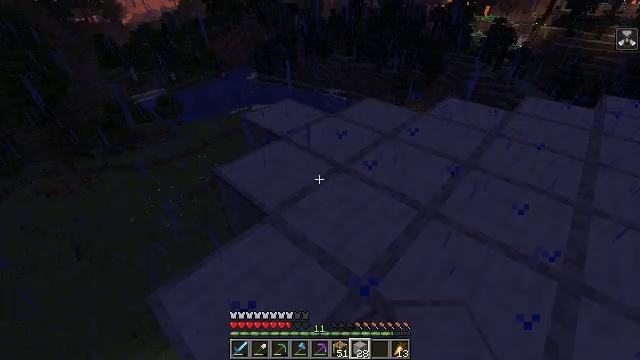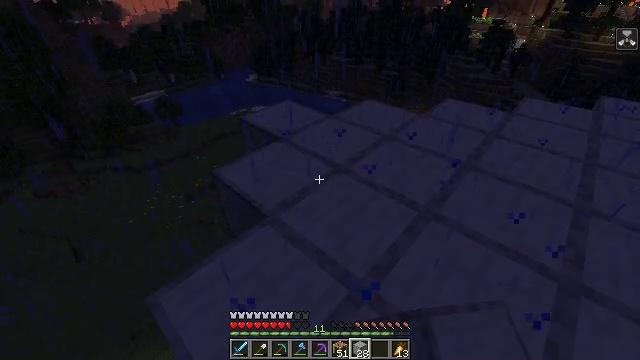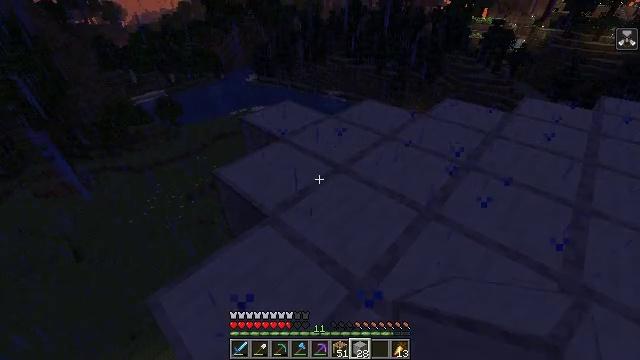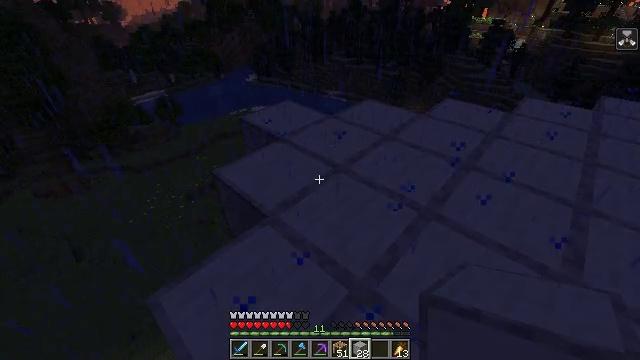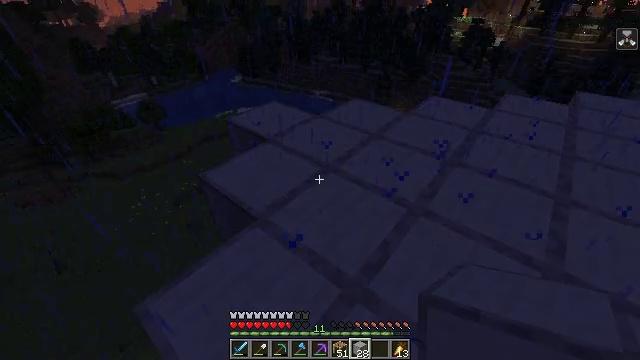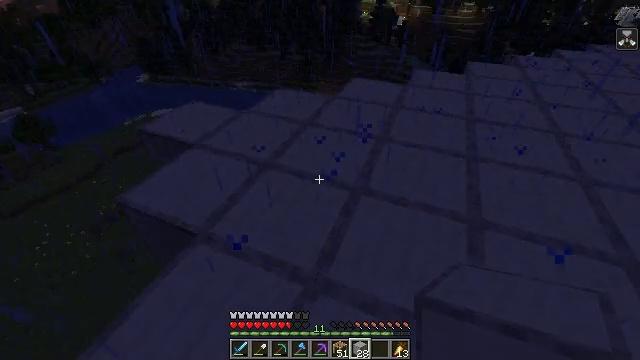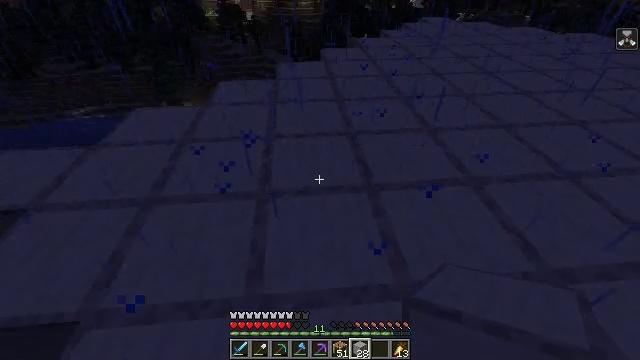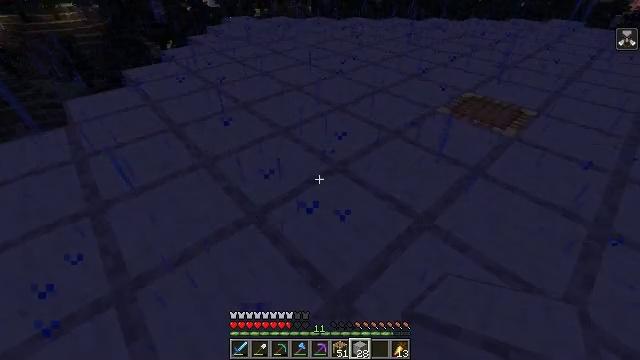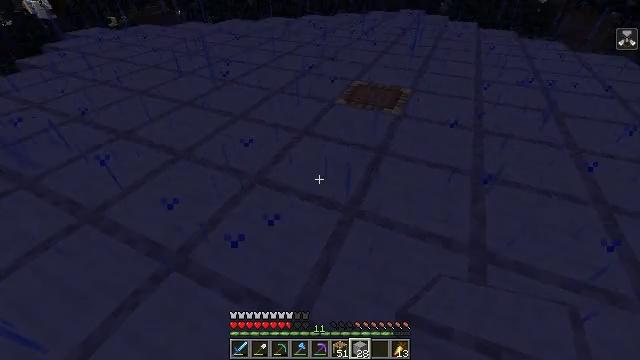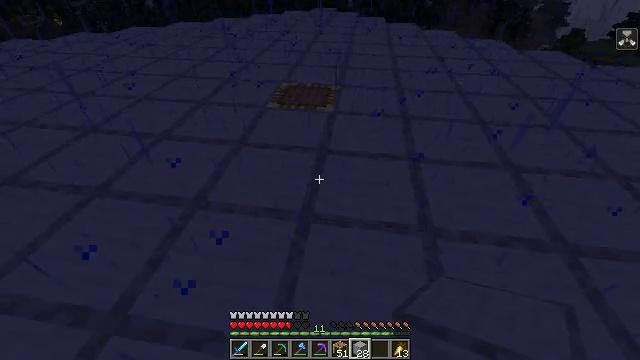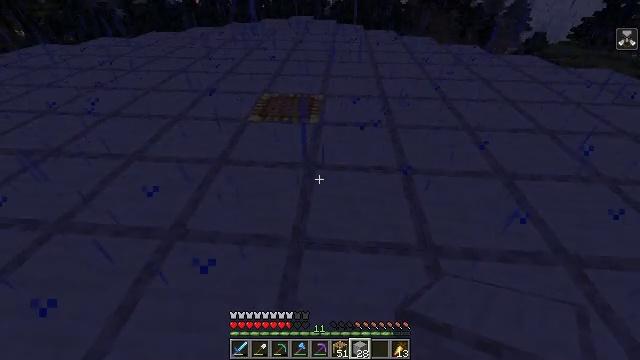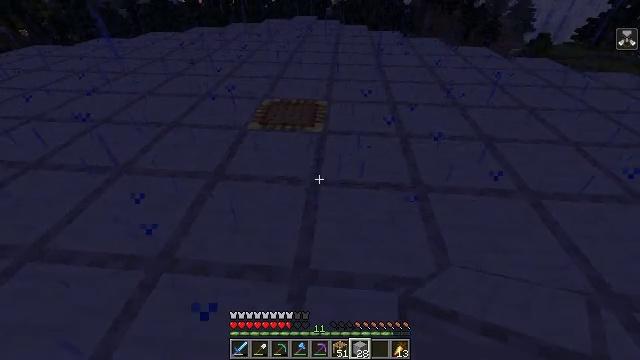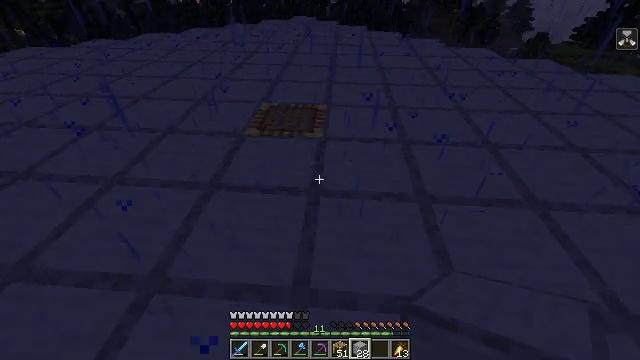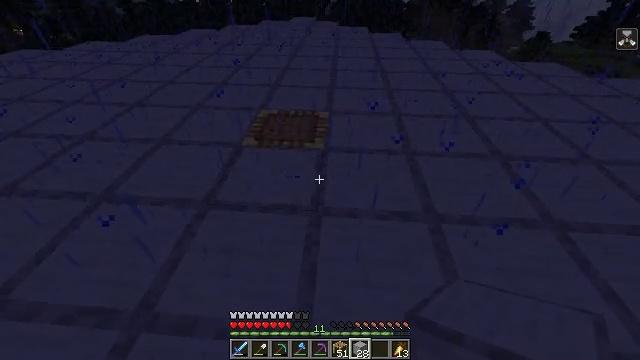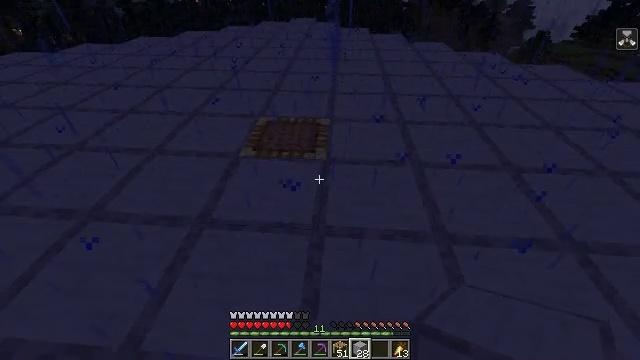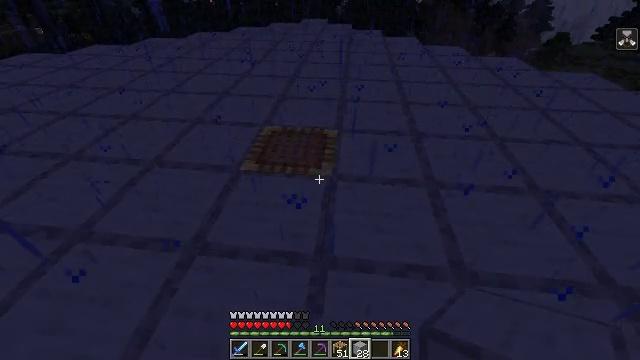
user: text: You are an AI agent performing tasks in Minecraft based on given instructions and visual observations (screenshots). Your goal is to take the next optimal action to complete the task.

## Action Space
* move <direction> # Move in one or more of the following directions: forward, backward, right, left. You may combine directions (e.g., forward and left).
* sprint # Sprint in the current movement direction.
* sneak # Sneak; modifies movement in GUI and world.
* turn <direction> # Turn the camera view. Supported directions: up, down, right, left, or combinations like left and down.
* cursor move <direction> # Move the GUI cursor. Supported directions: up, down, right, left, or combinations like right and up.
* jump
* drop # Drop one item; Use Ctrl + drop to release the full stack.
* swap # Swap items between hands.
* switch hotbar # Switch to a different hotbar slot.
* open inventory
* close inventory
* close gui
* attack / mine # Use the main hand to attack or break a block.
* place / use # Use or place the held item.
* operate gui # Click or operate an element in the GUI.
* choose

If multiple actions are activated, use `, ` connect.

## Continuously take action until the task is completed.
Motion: motion action
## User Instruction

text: Retrieve scaffolding from a build site.
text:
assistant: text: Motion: no_op
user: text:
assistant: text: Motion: no_op
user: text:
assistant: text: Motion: no_op
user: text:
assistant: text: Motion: turn right
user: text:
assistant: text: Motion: move forward, turn right and down
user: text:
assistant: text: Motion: move forward, turn right
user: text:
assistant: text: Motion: move forward, turn right
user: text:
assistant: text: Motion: move forward, turn right
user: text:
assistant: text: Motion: move forward, turn right
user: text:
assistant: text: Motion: move forward, turn right and up
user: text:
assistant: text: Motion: move forward
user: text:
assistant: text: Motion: move forward
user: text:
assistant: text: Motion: move forward
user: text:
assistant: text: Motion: move forward
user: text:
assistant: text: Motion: move forward and move right, turn left
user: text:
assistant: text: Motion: move forward and move right
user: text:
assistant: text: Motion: move forward and move right, turn down
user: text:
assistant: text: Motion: move forward and move right, turn left and down
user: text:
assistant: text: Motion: move forward, turn left and down
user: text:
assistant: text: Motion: move forward, turn left and down
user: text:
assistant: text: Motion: turn left and down
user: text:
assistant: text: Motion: turn left and down
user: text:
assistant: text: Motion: turn left and down
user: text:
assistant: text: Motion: no_op
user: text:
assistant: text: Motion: no_op
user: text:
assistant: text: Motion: attack / mine
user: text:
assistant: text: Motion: attack / mine
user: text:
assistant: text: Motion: move forward, turn left, attack / mine
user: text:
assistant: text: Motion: move forward, turn left and down
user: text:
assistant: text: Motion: move forward, turn left and down